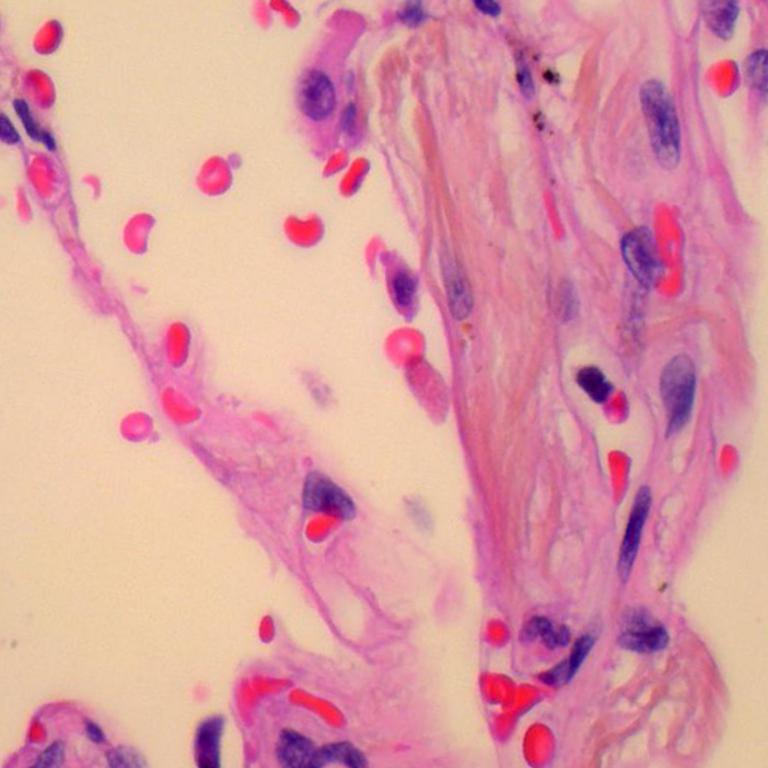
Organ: lung
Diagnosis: benign